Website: home-depot
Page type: address-validator
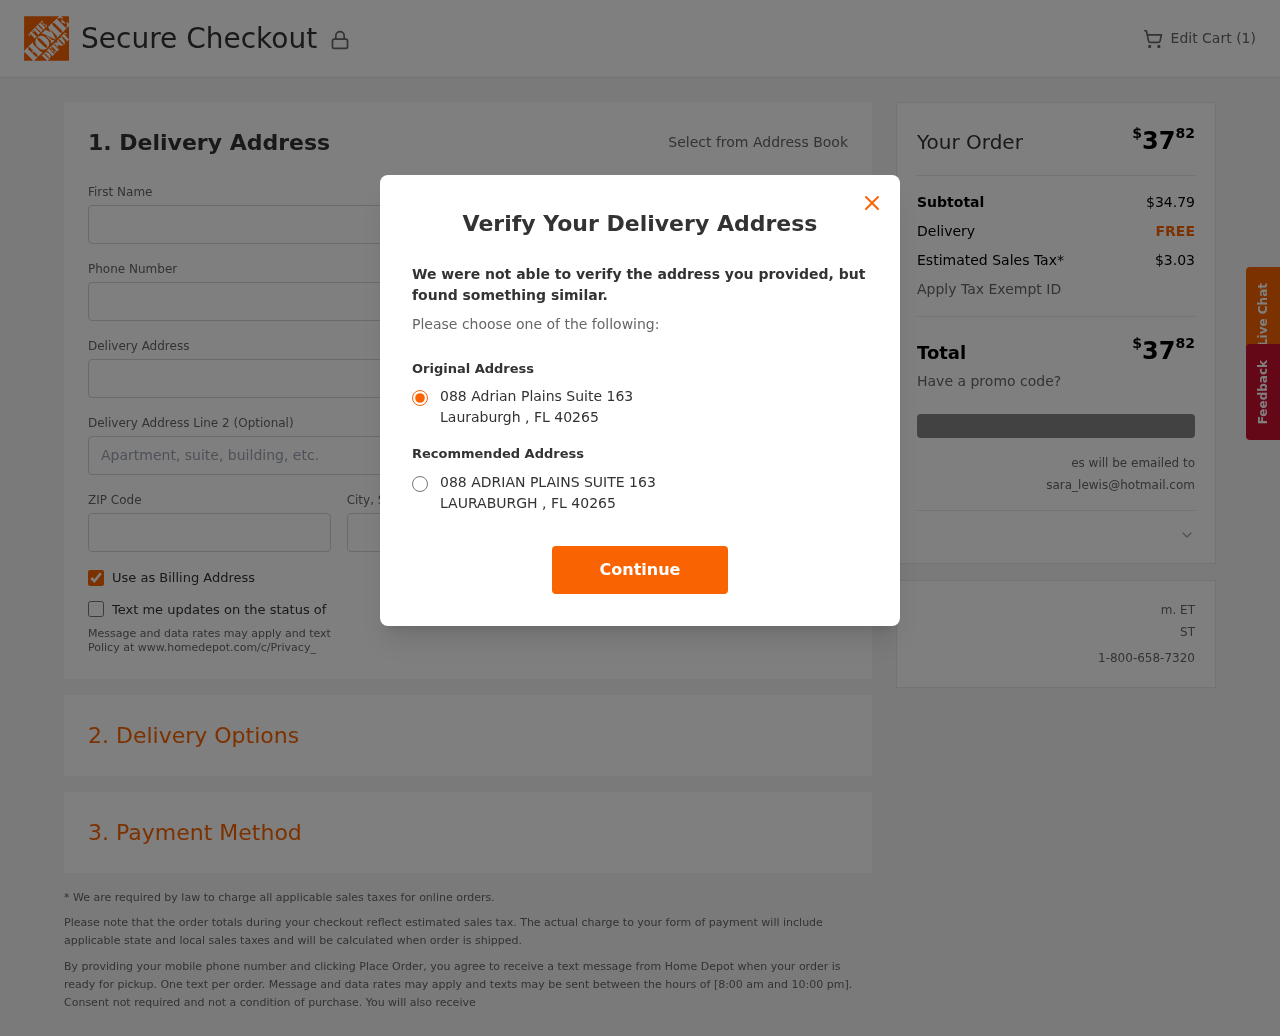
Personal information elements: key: PII_CITY
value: Lauraburgh
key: PII_EMAIL
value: sara_lewis@hotmail.com
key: PII_POSTCODE
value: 40265
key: PII_STATE_ABBR
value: FL
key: PII_STREET
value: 088 Adrian Plains Suite 163
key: PII_FIRSTNAME
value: Sara
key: PII_LASTNAME
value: Lewis
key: PII_PHONE
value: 5615332647
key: PII_CITY_STATE
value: Lauraburgh, FL
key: PII_STREET_ALT
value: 088 ADRIAN PLAINS SUITE 163
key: PII_CITY_ALT
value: LAURABURGH
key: PII_POSTCODE_FULL
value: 40265
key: PII_POSTCODE_NUMERIC
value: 40265
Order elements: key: ORDER_NUM_ITEMS
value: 1
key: ORDER_TOTAL
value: $3782
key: ORDER_SUBTOTAL
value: $34.79
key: ORDER_SHIPPING_COST
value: FREE
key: ORDER_TAX
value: $3.03